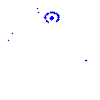
Particle: proton